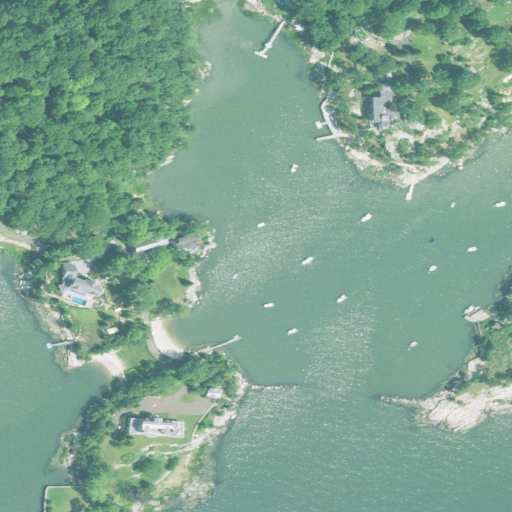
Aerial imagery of cape in Connecticut named Harrison Point containing open water, deciduous forest, herbaceous wetlands, open development, barren land, low intensity development, medium intensity development, mixed forest, high intensity development, and grassland